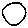
Label: circle